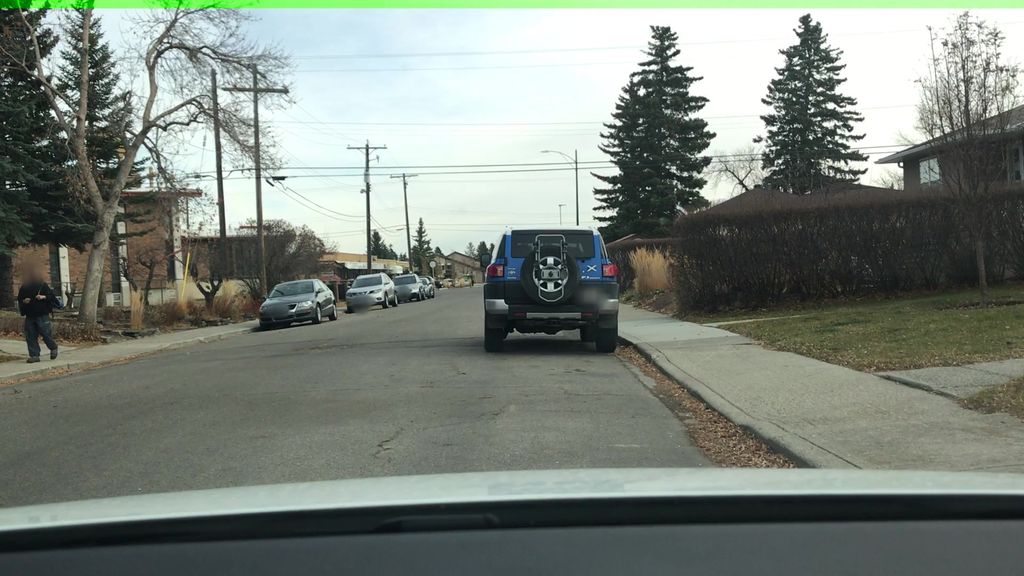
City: calgary